Question: I currently have the following code which produces the output shown below:
'''
MENU = [["Hawaiian", 8.50], ["Pepperoni", 8.50], ["Veg Trio", 8.50], ["Simply Cheese", 8.50], ["Meat Lovers", 8.50], ["Ham & Cheese", 8.50], ["BBQ Italian Sausage", 8.50],
["Loaded Supreme", 13.50], ["Chicken Fajita", 13.50], ["Apricot Chicken", 13.50], ["Garlic Prawn", 13.50], ["Chicken Cranberry", 13.50]]
print("
We sell the following pizzas.")
for i, pizza in enumerate(MENU):
print("{}: {}: ${:.2f}".format(str(i+1).zfill(2), MENU[i][0], MENU[i][1]))
'''
:

How do I make it so that all of the prices are in their own "column" of sorts and are left aligned? I have tried some methods in answers posted here to similar questions but I can't achieve what I'm wanting to achieve.
I've tried using methods I've found on here, but all that they do is extend the gap between the colon and the price by the same amount of each individual column, which of course won't make them all line up.
I'm only just learning, so any help would be greatly appreciated!
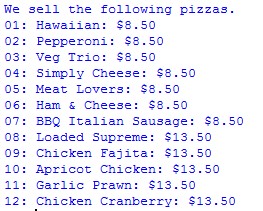
Answer: You can look for the Pizza with the longest name and then fill in spaces for the shorter names between the name and the price:
'''
MENU = [["Hawaiian", 8.50], ["Pepperoni", 8.50], ["Veg Trio", 8.50], ["Simply Cheese", 8.50], ["Meat Lovers", 8.50], ["Ham & Cheese", 8.50], ["BBQ Italian Sausage", 8.50],
["Loaded Supreme", 13.50], ["Chicken Fajita", 13.50], ["Apricot Chicken", 13.50], ["Garlic Prawn", 13.50], ["Chicken Cranberry", 13.50]]
# Get a list of the lengths of the pizza names
menu_name_lengths = [len(k[0]) for k in MENU]
# Get the length of the longest name
max_length = max(menu_name_lengths)
# (max_length-len(pizza[0])) gives the number of spaces to fill in the gap
for i, pizza in enumerate(MENU):
print("{} {}:{} ${:.2f}".format(str(i+1).zfill(2), pizza[0], " "*(max_length-len(pizza[0])), pizza[1]))
'''
prints out:
'''
01 Hawaiian: $8.50
02 Pepperoni: $8.50
03 Veg Trio: $8.50
04 Simply Cheese: $8.50
05 Meat Lovers: $8.50
06 Ham & Cheese: $8.50
07 BBQ Italian Sausage: $8.50
08 Loaded Supreme: $13.50
09 Chicken Fajita: $13.50
10 Apricot Chicken: $13.50
11 Garlic Prawn: $13.50
12 Chicken Cranberry: $13.50
'''